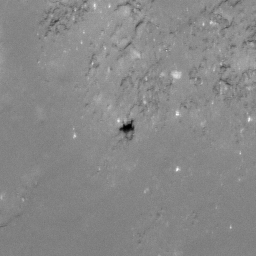
Pit: Lalande 12
Host crater: Lalande
Host type: impact_melt
Lunar coordinates: latitude -4.427, longitude 351.444